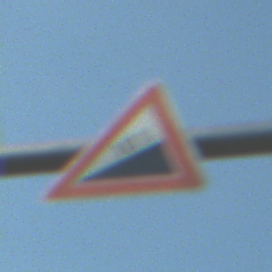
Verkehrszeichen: Steigung10
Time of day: MorningAfternoon
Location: Outdoor (Suburban)
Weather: Clear
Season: NotSpecified
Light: Natural